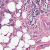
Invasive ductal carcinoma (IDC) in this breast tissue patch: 0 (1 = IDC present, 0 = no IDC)